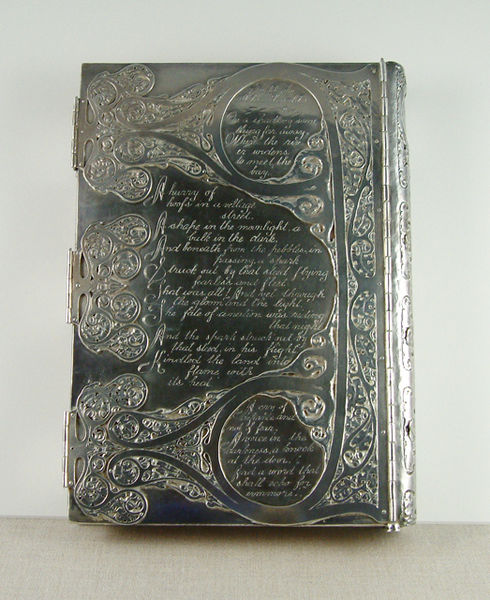
Titel: Paul Revere and His Engravings
Künstler: William Loring Andrews
Standort: Amherst (Massachusetts, USA)
Institution: Mead Art Museum, Amherst College
Schlagwörter: ornate, white, black, dark, gold, gray, grey, old, silver, tree, metal, light, etching, jacket, writing, letters, leaves, design, inscription, art, ornaments, shiny, engraving, english, moonlight, lines, book, calligraphy, script, bronze, relief, carving, plate, bible, elaborate, text, organic, hinges, words, poet, poetry, engraved, clear, smith, case, locks, shining, cover, poem, diary, carve, lyric, pewter, engrave, decorated, phrase, inscribed, locked, polished, spine, bookcase, hinge, cursive, flowery, filligree, filigree, pewtersmith, clasps, hasps, bookcover, hinged, botah, ook, dkmlak, vetse